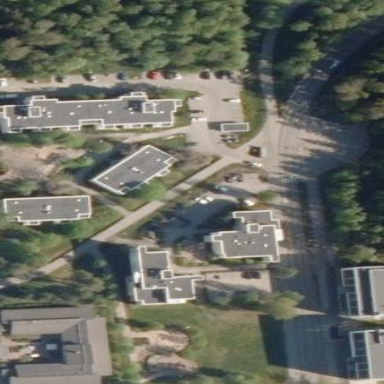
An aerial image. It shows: Residential area with apartments.